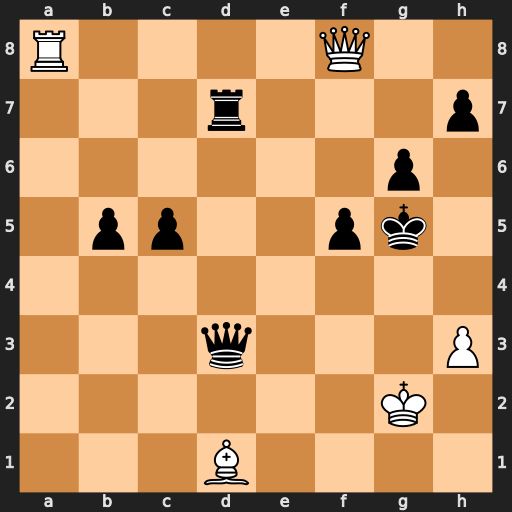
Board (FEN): R4Q2/3r3p/6p1/1pp2pk1/8/3q3P/6K1/3B4
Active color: w
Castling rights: -
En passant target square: -
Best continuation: h4+ Kf4 Qh6+ Ke5 Re8+ Kf6 Qf8+ Rf7 Qh8+